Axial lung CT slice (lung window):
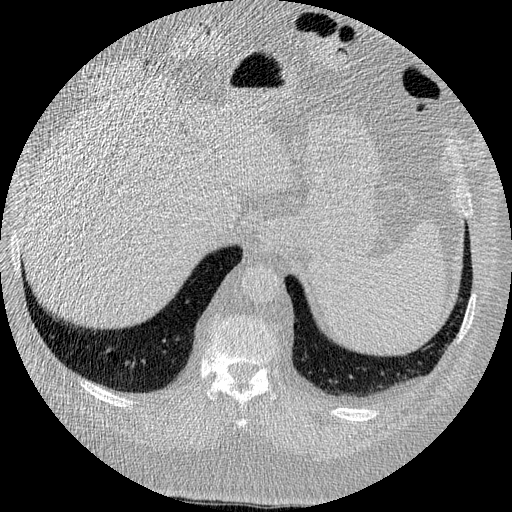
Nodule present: no